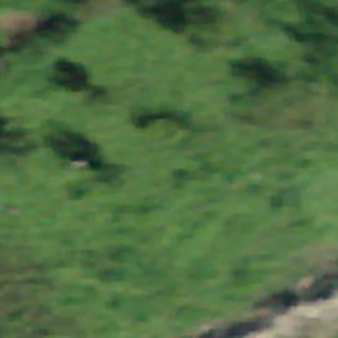
Label: other